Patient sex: F
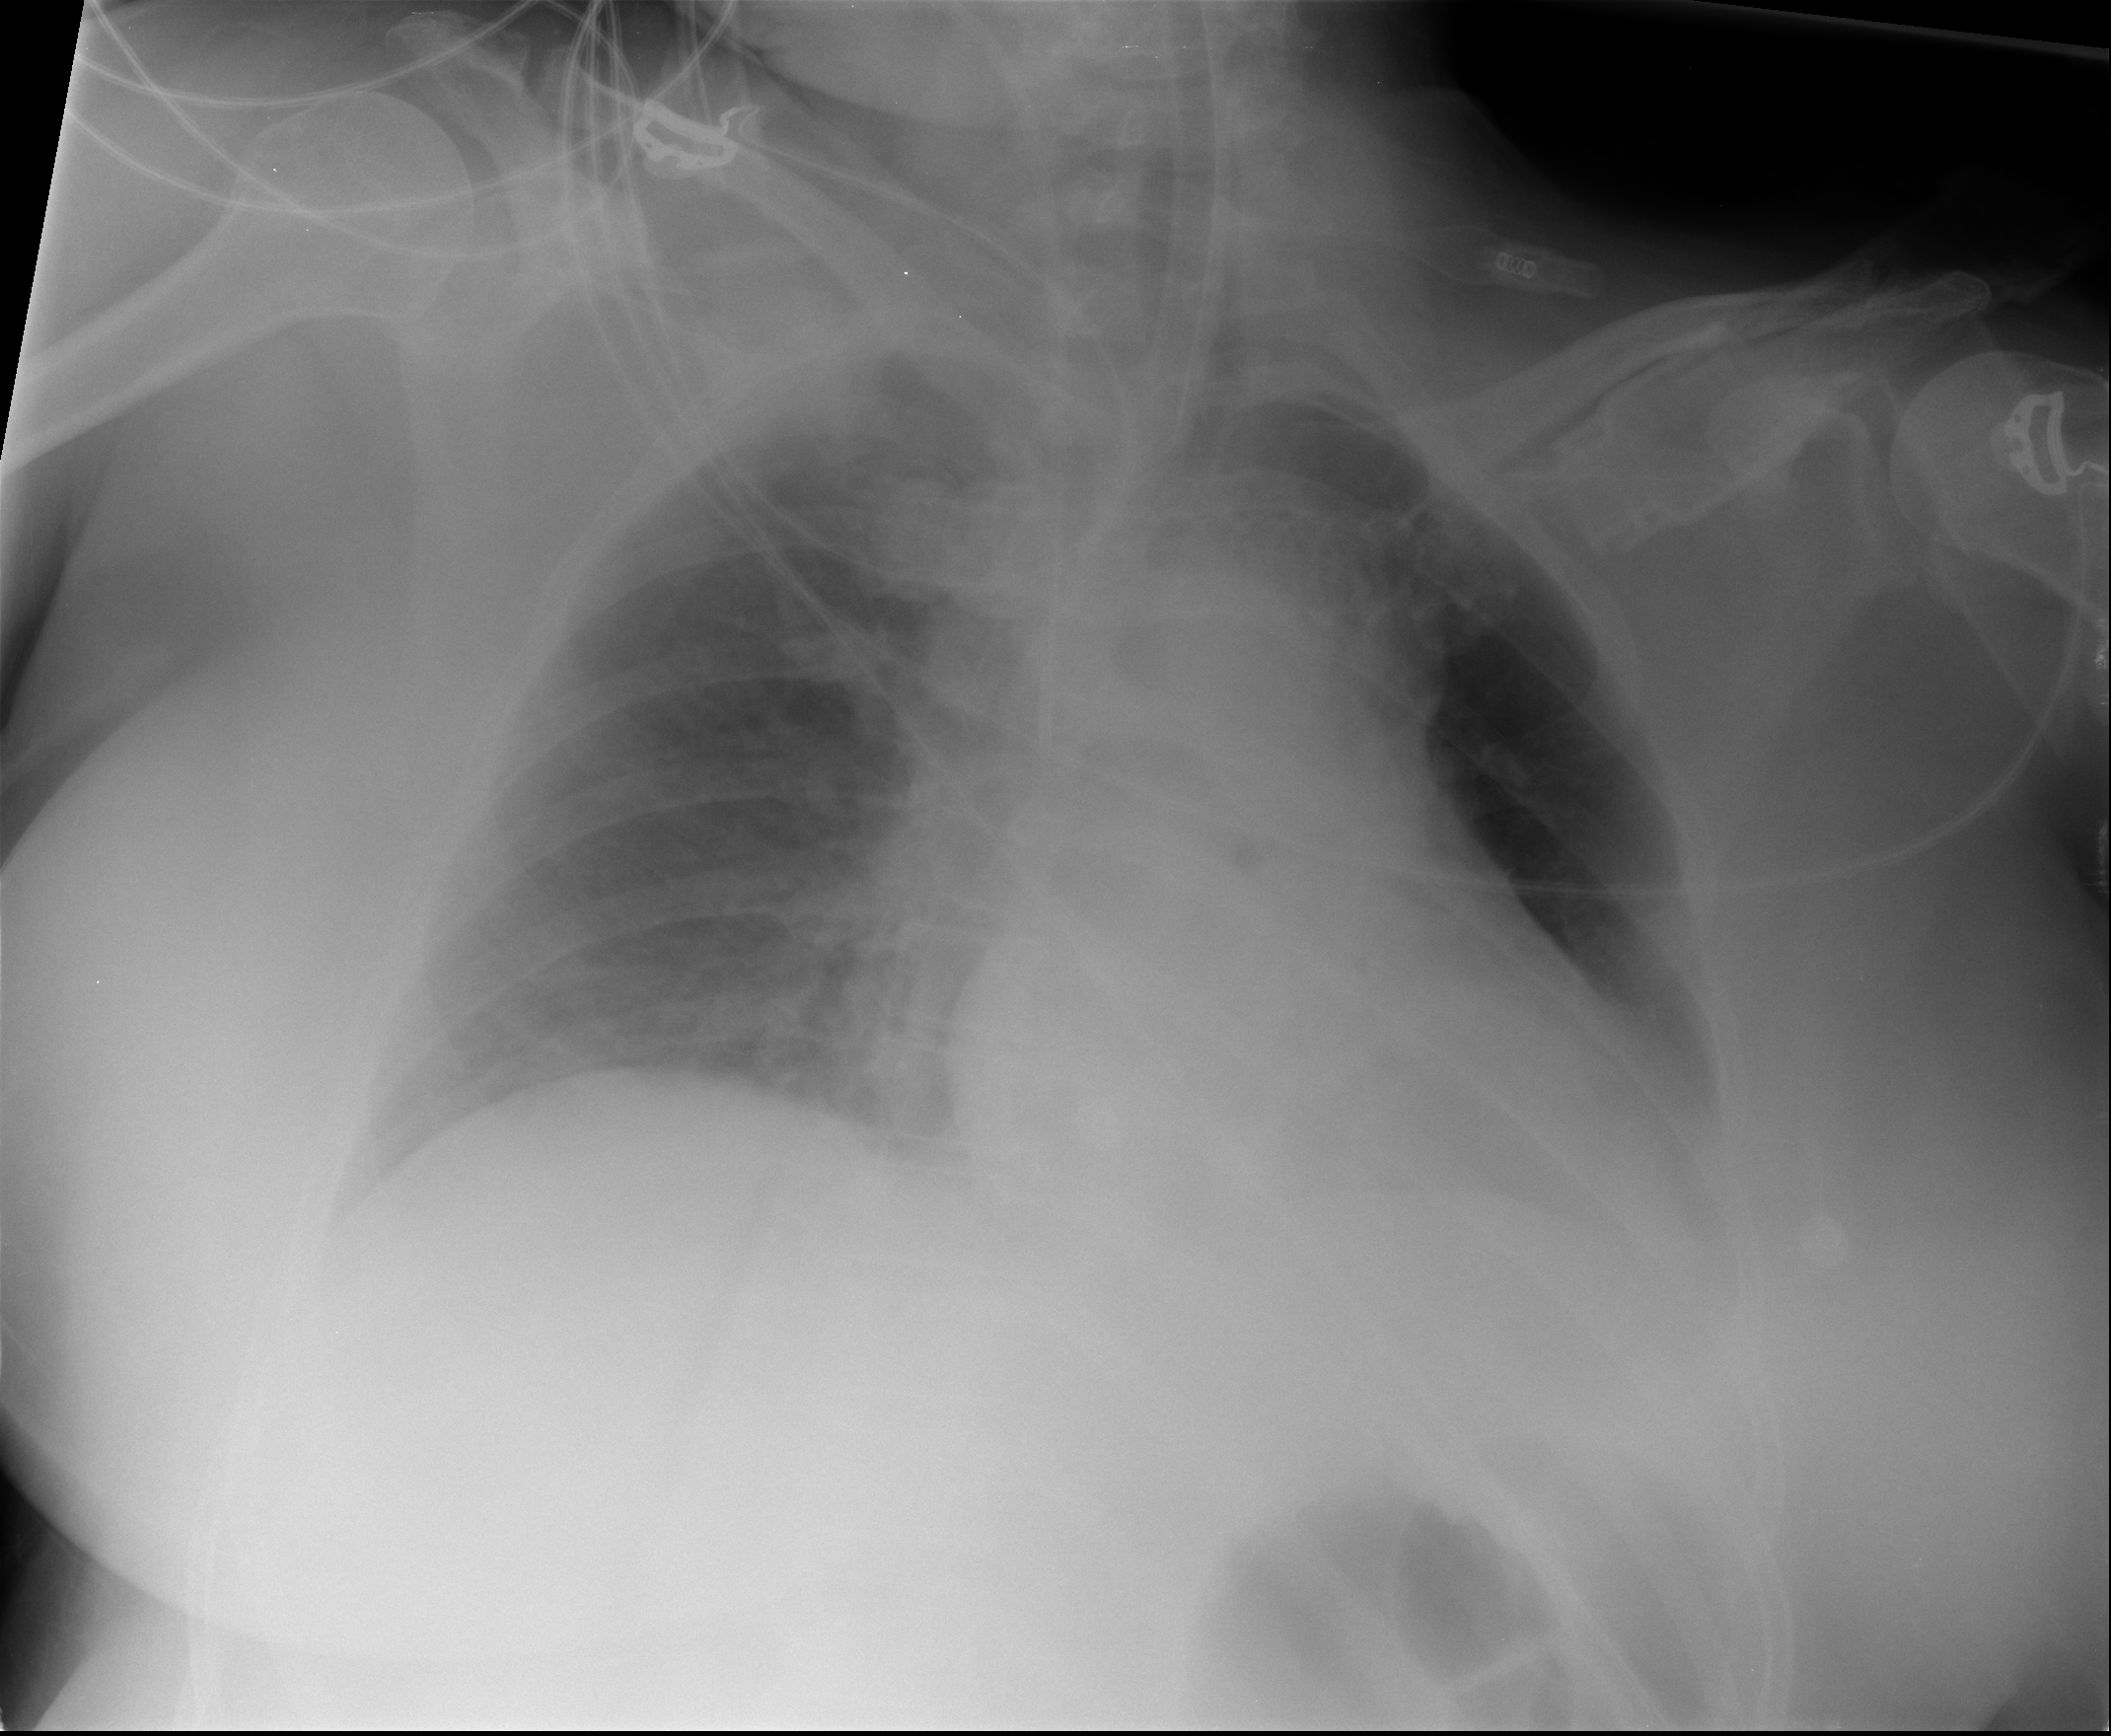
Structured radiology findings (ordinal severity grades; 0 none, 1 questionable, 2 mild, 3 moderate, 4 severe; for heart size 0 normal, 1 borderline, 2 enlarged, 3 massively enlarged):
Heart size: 2
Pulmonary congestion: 2
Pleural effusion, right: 1
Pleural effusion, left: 2
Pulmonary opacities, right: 1
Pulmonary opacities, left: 2
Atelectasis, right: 2
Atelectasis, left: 2